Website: bh-photo
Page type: receipt
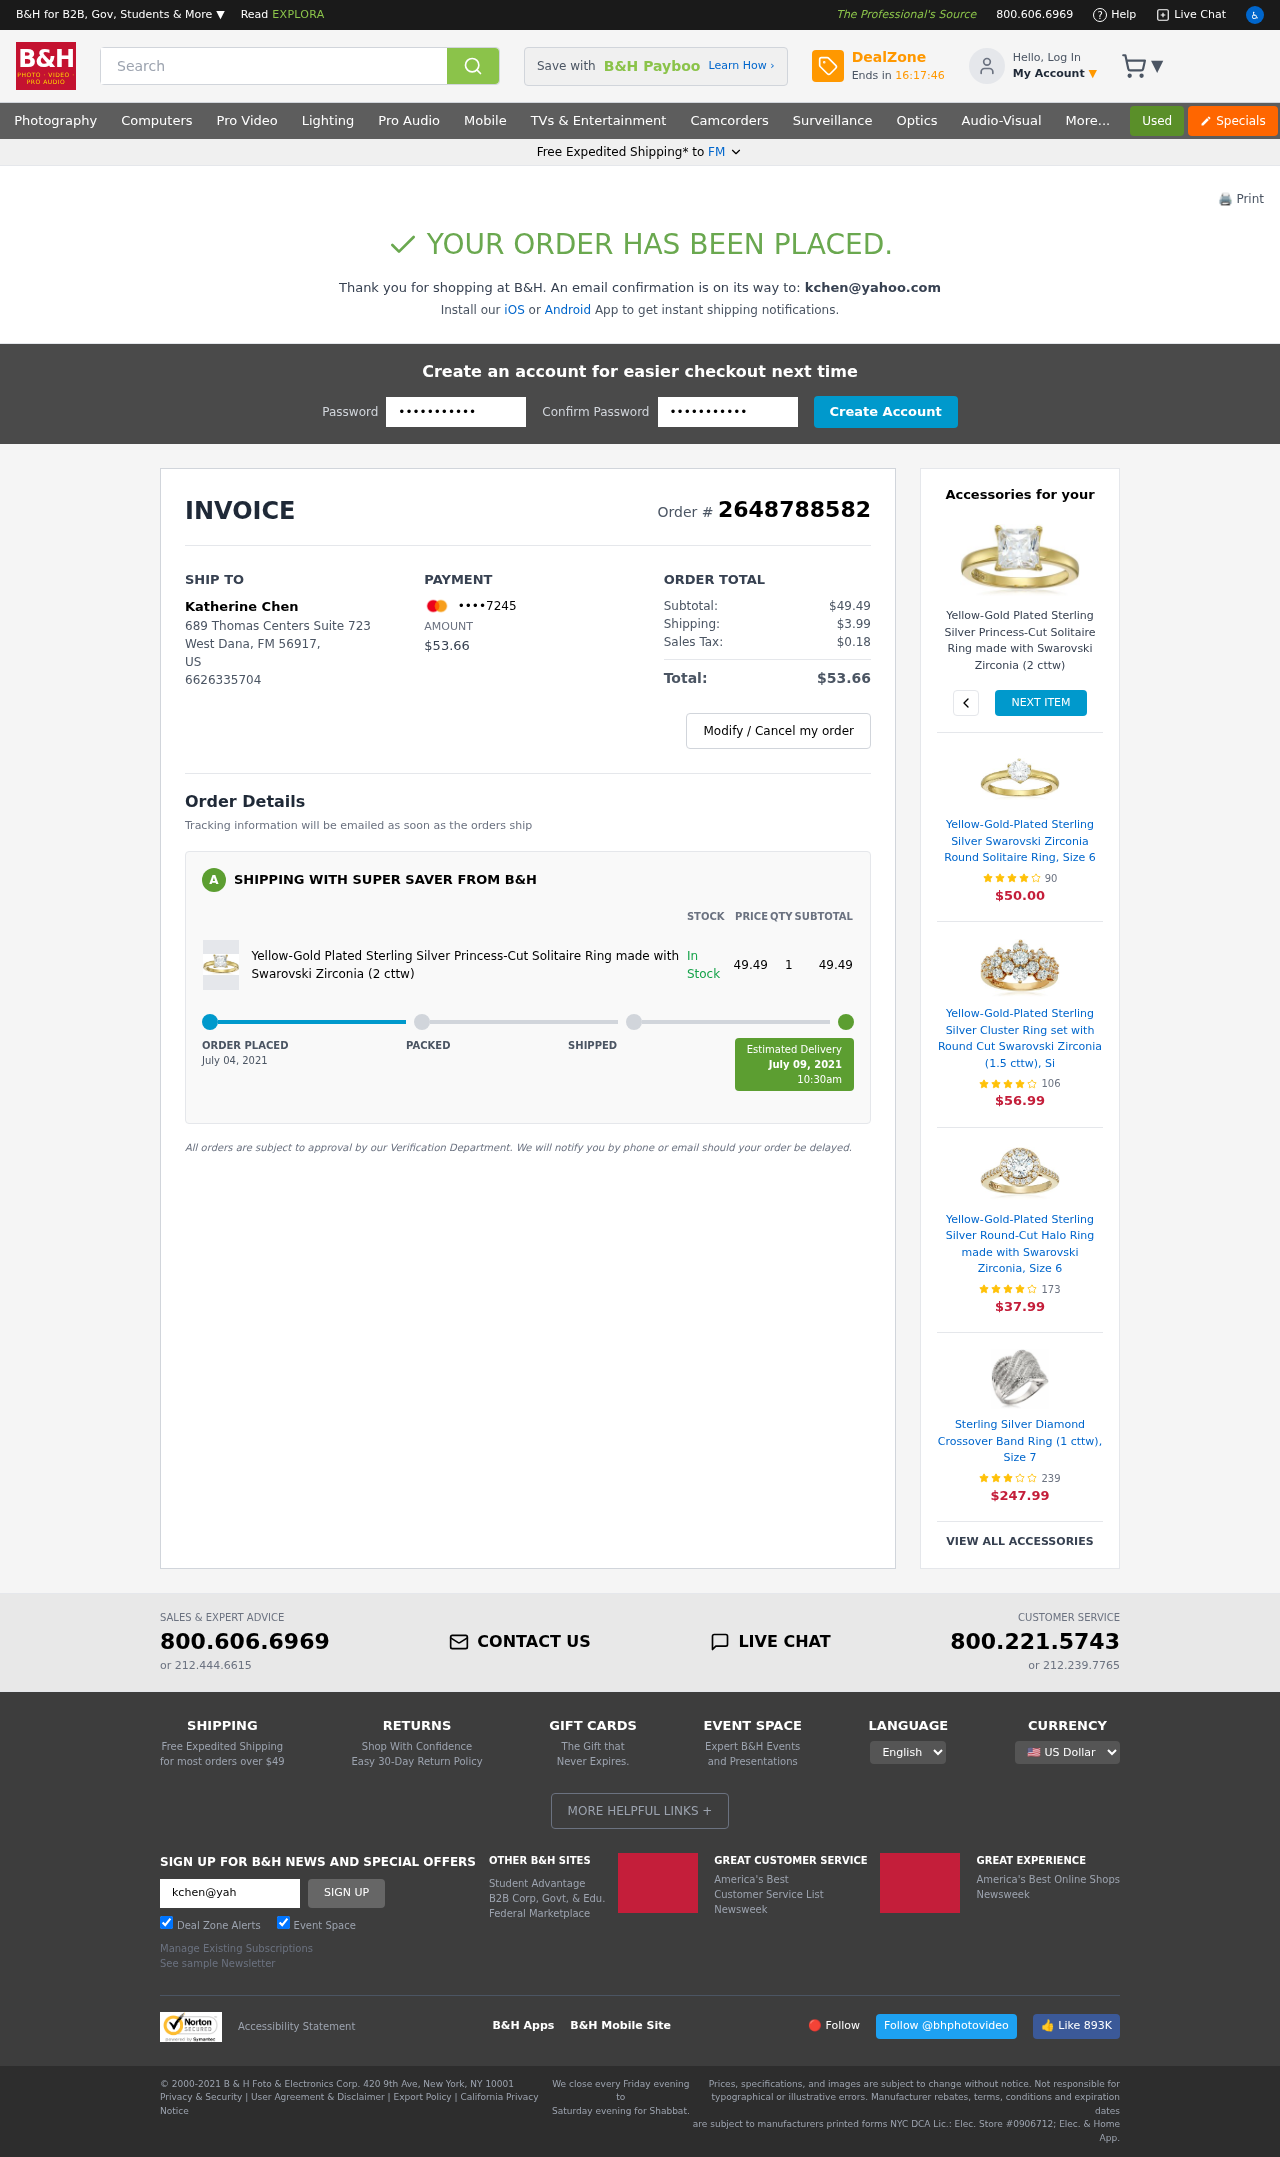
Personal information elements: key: PII_CARD_LAST4
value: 7245
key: PII_CITY
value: West Dana
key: PII_EMAIL
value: kchen@yahoo.com
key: PII_FULLNAME
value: Katherine Chen
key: PII_PHONE
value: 6626335704
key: PII_POSTCODE
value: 56917
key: PII_STATE
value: FM
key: PII_STATE_ABBR
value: FM
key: PII_STREET
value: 689 Thomas Centers Suite 723
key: PII_COUNTRY_CODE
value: US
Product elements: key: PRODUCT1_NAME
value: Yellow-Gold Plated Sterling Silver Princess-Cut Solitaire Ring made with Swarovski Zirconia (2 cttw)
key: PRODUCT1_PRICE
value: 49.49
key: PRODUCT1_QUANTITY
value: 1
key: PRODUCT1_NAME2
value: Yellow-Gold Plated Sterling Silver Princess-Cut Solitaire Ring made with Swarovski Zirconia (2 cttw)
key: PRODUCT2_NAME
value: Yellow-Gold-Plated Sterling Silver Swarovski Zirconia Round Solitaire Ring, Size 6
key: PRODUCT2_NUM_RATINGS
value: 90
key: PRODUCT2_PRICE
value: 50.00
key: PRODUCT3_NAME
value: Yellow-Gold-Plated Sterling Silver Cluster Ring set with Round Cut Swarovski Zirconia (1.5 cttw), Si
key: PRODUCT3_NUM_RATINGS
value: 106
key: PRODUCT3_PRICE
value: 56.99
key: PRODUCT4_NAME
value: Yellow-Gold-Plated Sterling Silver Round-Cut Halo Ring made with Swarovski Zirconia, Size 6
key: PRODUCT4_NUM_RATINGS
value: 173
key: PRODUCT4_PRICE
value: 37.99
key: PRODUCT5_NAME
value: Sterling Silver Diamond Crossover Band Ring (1 cttw), Size 7
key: PRODUCT5_NUM_RATINGS
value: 239
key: PRODUCT5_PRICE
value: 247.99
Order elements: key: ORDER_ID
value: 2648788582
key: ORDER_TOTAL
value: $53.66
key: ORDER_SUBTOTAL
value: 49.49
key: ORDER_SUBTOTAL
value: $49.49
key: ORDER_SHIPPING_COST
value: $3.99
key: ORDER_TAX
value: $0.18
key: ORDER_DATE
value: July 04, 2021
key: ORDER_DELIVERY_DATE
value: July 09, 2021
Search elements: key: HEADER_SEARCH
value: Search